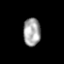
Tissue: prostate
Cell type: B cells
Senescence score: 0.6889
Nuclear area (px): 475
Mean DAPI intensity: 163.381